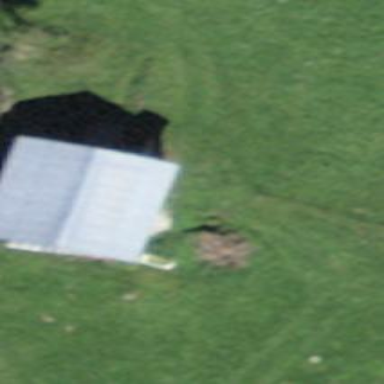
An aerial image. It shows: Rural barn.